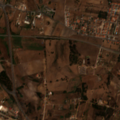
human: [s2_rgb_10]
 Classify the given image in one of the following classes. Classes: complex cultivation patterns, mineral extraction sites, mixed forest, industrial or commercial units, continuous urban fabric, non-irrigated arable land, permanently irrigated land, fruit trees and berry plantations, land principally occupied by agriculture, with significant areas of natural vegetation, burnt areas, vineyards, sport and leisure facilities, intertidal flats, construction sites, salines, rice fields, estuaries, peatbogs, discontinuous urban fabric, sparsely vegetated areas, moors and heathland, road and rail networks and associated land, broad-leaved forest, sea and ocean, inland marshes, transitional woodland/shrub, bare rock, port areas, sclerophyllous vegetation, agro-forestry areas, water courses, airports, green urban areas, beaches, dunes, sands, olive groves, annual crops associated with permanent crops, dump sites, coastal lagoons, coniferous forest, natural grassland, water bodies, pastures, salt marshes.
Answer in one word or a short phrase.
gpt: discontinuous urban fabric, complex cultivation patterns